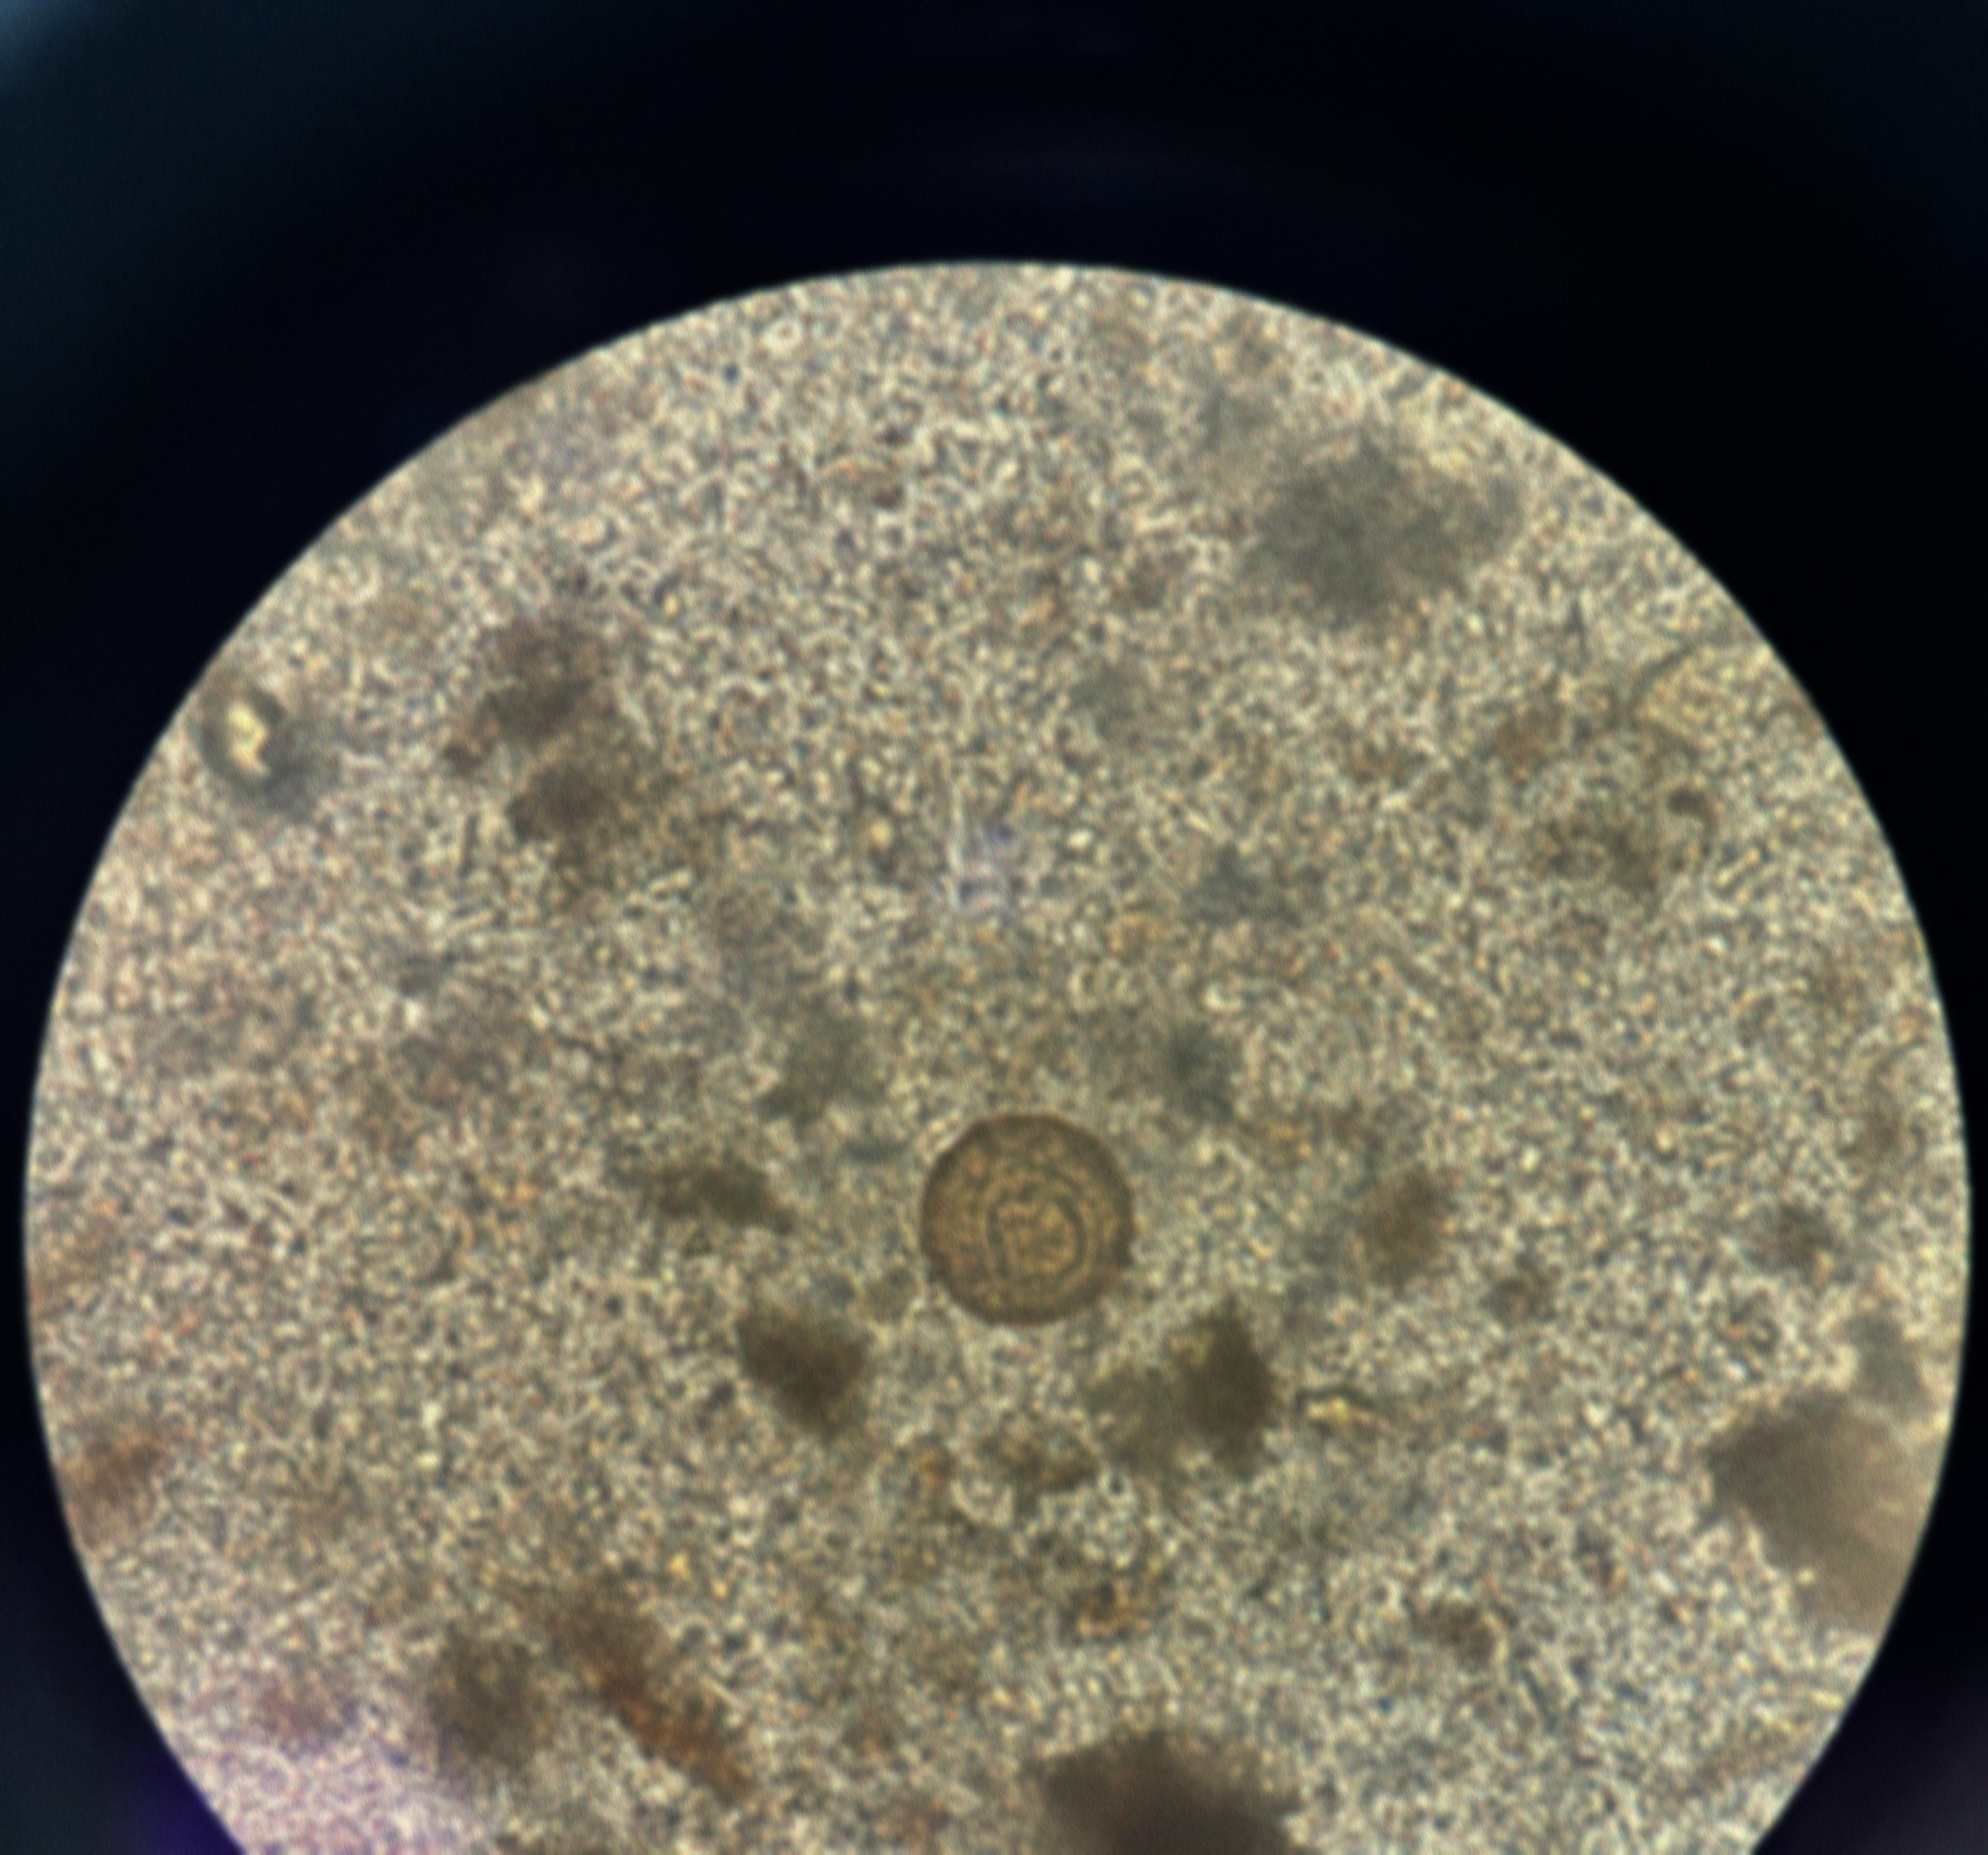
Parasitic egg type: Hymenolepis diminuta